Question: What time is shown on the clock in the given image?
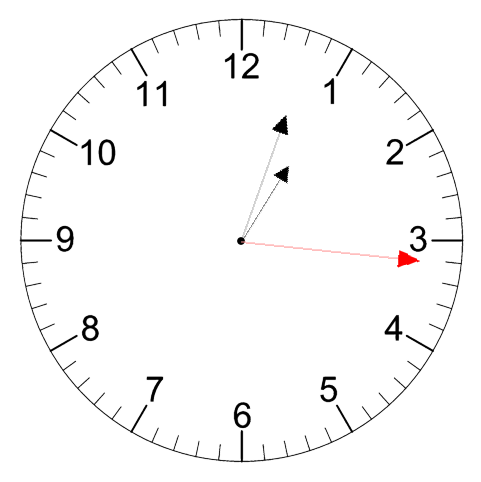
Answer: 01:03:16